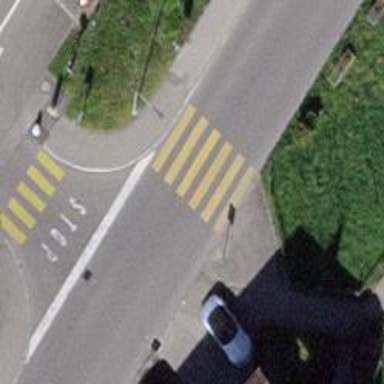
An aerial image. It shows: Uncontrolled crossing on the road.